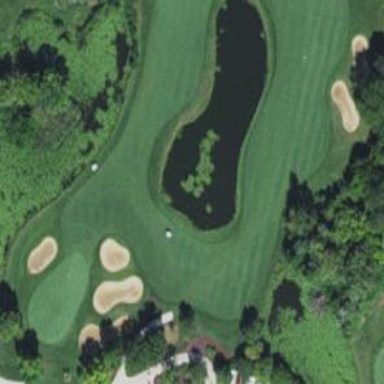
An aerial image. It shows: Water hazard on golf course.